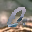
Label: 0